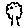
Label: tree